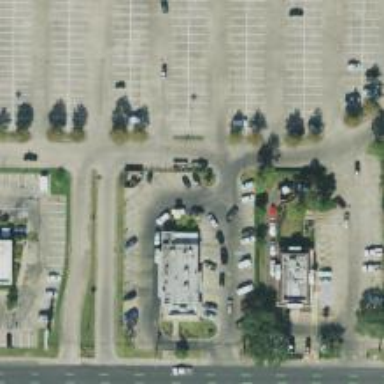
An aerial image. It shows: Parking space is available.